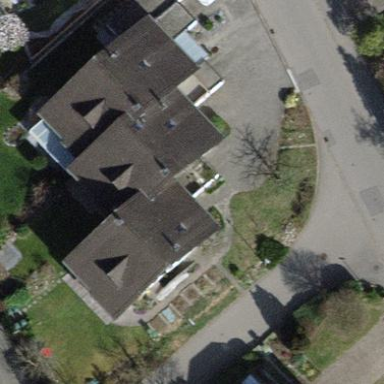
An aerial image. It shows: Semidetached house.